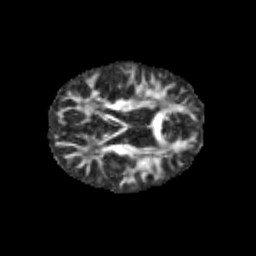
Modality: FA
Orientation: axial
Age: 9
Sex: male
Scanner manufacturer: siemens
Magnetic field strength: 3 T
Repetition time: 3.8 s
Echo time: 0.07 s